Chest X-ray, AP view. Patient: 70 years old, sex M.
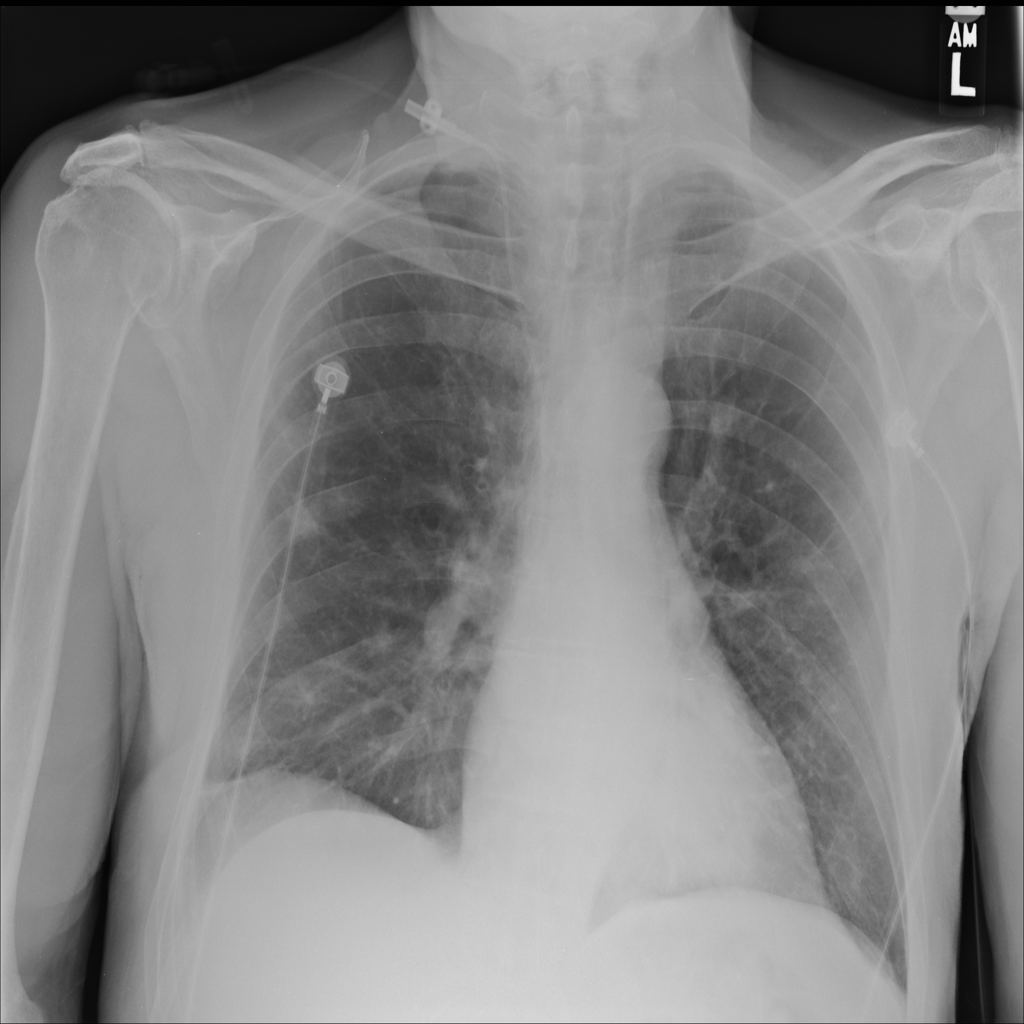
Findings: No Finding